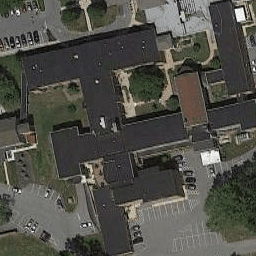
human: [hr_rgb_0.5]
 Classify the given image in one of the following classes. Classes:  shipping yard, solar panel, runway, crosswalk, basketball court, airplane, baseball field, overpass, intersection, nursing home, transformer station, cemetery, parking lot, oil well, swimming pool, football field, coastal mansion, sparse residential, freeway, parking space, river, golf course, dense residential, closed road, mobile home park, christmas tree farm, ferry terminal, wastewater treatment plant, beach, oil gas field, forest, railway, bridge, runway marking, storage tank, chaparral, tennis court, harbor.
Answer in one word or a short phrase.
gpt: nursing home